Interaction volume radius: 10 \u00c5
Interaction volume height: 20 \u00c5
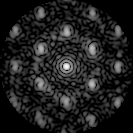
Disorder parameter: 0.4147